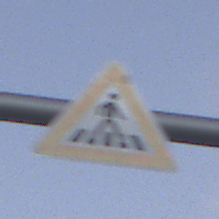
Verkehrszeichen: FussgaengerueberwegLinks
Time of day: SunriseSunset
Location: Outdoor (RoadRail)
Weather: PartlyCloudy
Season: NotSpecified
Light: Natural